Field crop: maize
Growth stage: 1
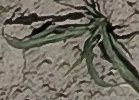
Species: sorghum